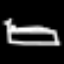
Label: bed